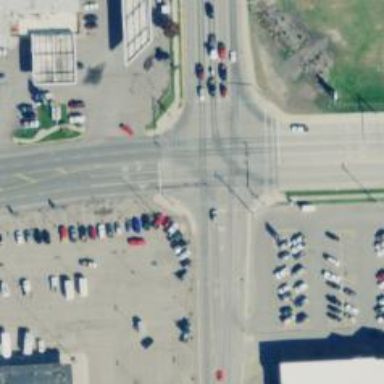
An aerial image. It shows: Marked crossing on footway.